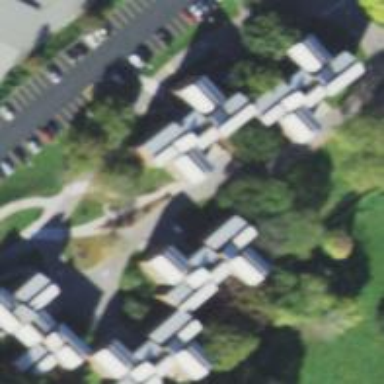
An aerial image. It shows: Dormitory building.